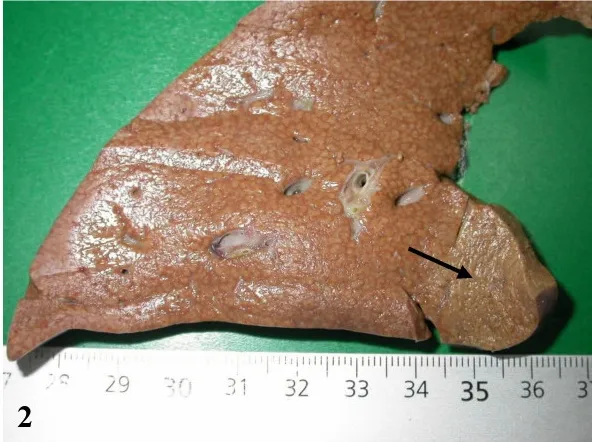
Formalin fixed specimen: a flat and slightly clearer area is visible in the expected zone (arrow).
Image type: medical_photograph (other_medical_photograph)